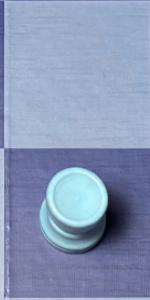
Label: Rook_White